Field crop: tomato
Growth stage: 2
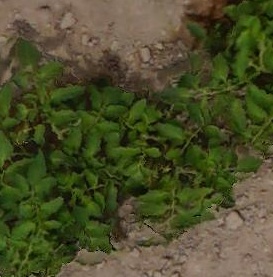
Species: tomato